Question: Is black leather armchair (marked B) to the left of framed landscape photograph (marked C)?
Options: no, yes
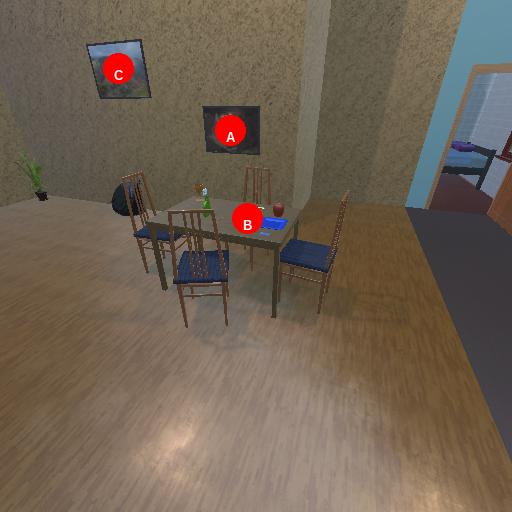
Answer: no